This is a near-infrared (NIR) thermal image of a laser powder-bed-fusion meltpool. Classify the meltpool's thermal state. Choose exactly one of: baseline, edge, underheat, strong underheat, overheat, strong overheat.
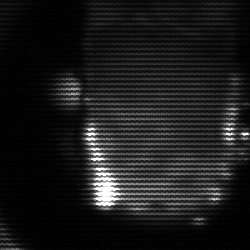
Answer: baseline